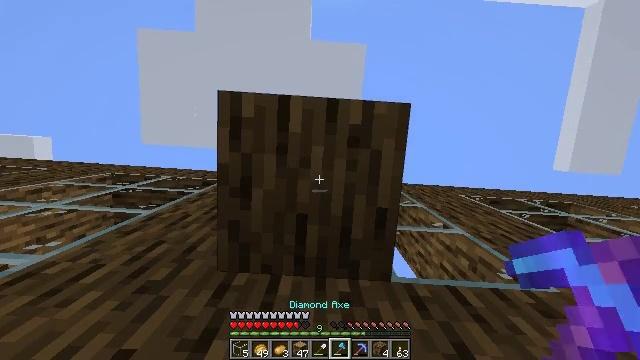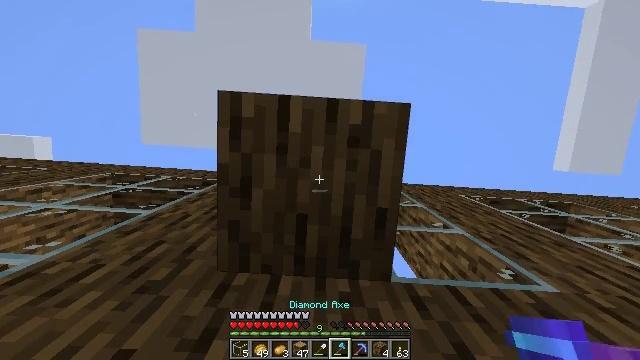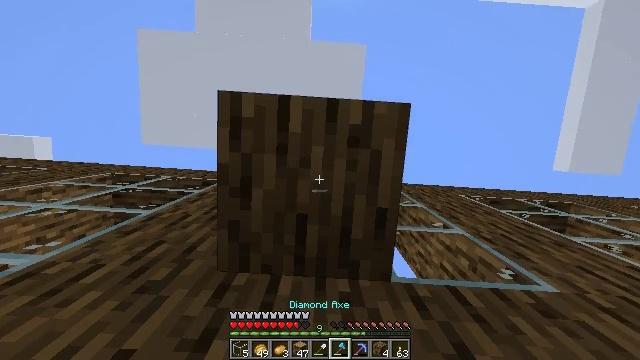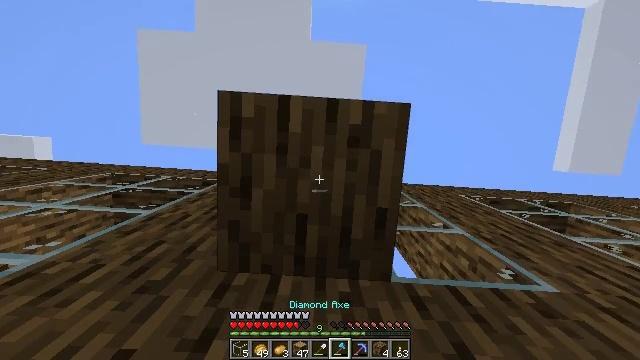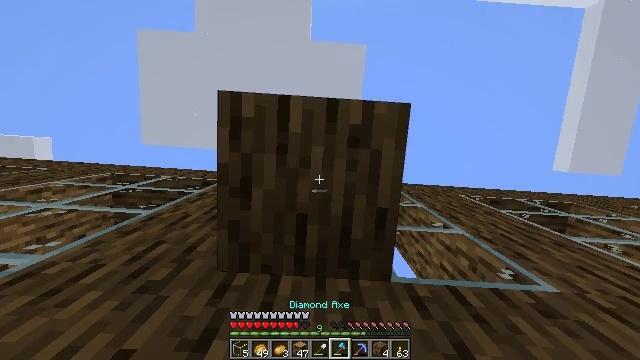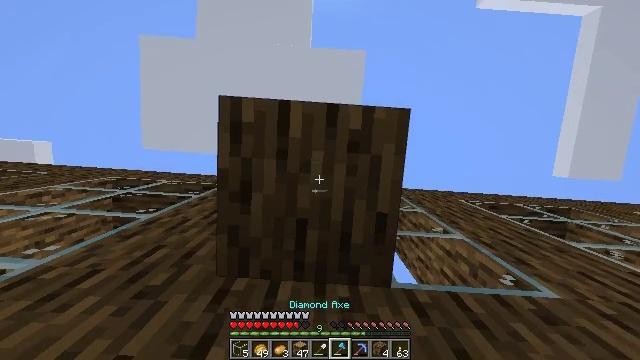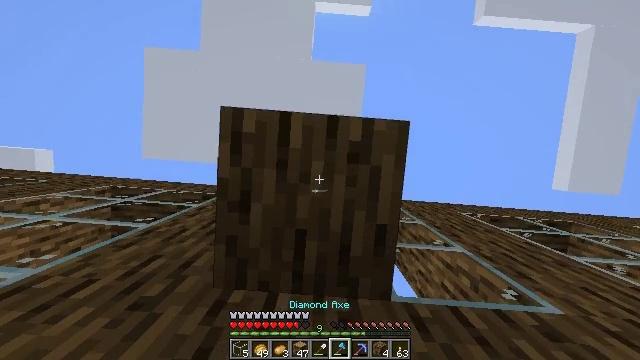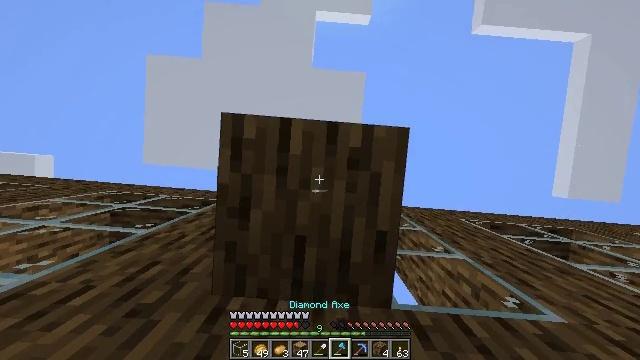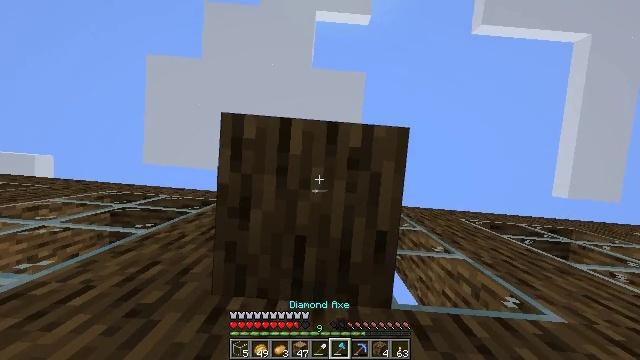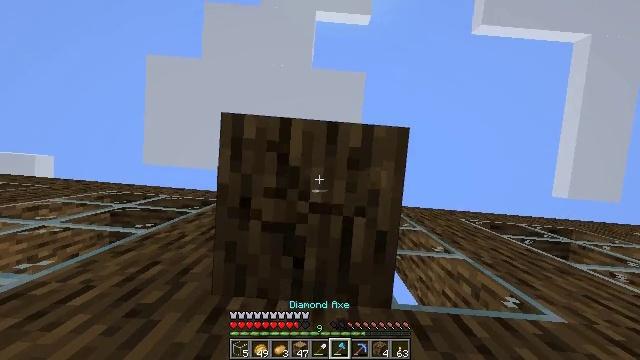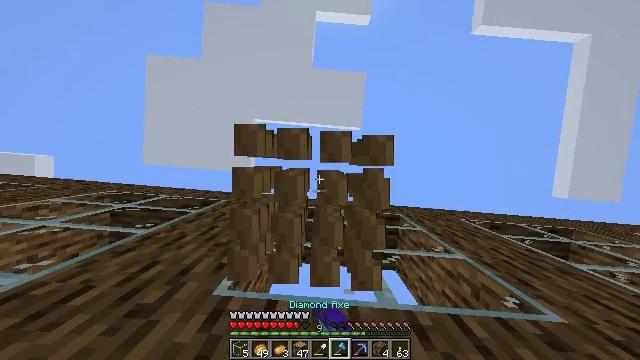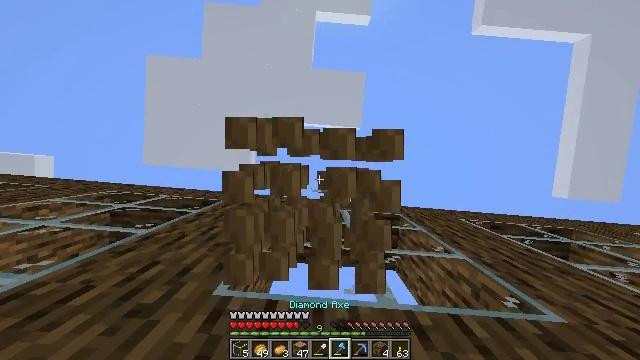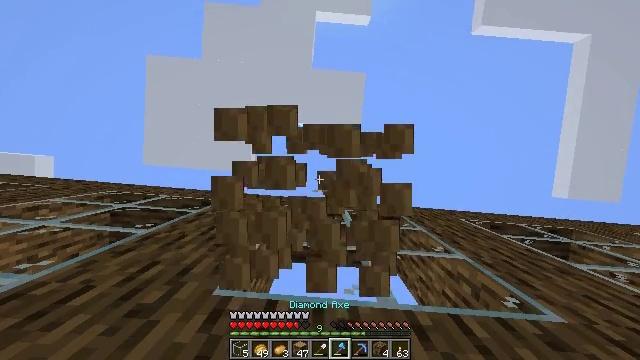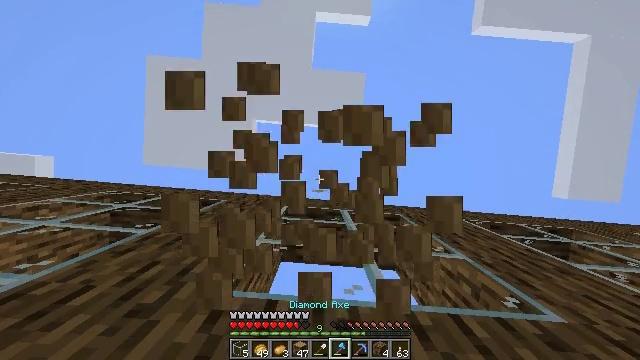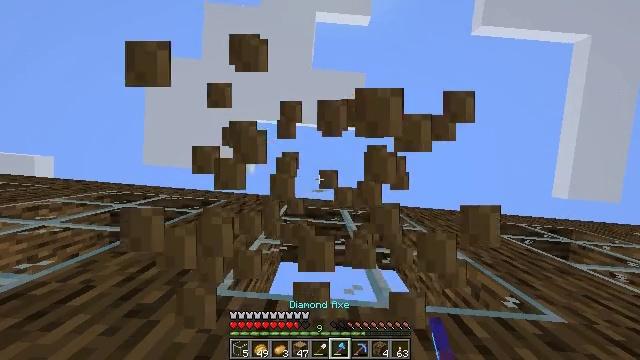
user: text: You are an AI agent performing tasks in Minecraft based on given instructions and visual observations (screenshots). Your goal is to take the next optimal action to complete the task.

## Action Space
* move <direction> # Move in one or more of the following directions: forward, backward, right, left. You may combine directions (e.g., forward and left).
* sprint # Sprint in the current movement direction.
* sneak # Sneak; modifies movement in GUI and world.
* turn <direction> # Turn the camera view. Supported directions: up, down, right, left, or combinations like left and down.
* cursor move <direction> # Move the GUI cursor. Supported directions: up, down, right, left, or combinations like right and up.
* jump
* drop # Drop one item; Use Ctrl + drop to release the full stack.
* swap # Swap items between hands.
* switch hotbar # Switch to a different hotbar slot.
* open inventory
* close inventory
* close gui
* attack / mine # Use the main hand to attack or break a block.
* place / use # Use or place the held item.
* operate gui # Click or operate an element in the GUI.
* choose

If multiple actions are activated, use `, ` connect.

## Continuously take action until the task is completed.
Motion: motion action
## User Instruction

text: Harvest oak wood logs.
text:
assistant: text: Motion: no_op
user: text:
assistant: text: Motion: no_op
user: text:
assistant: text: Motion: no_op
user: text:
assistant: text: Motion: no_op
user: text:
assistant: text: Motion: turn up
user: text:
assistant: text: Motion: turn up
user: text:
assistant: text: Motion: turn up
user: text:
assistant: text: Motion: no_op
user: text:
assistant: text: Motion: attack / mine
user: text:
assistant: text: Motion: attack / mine
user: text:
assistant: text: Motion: attack / mine
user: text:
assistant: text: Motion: attack / mine
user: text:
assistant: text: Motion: attack / mine
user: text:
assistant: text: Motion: attack / mine
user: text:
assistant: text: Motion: attack / mine